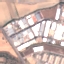
Label: Industrial